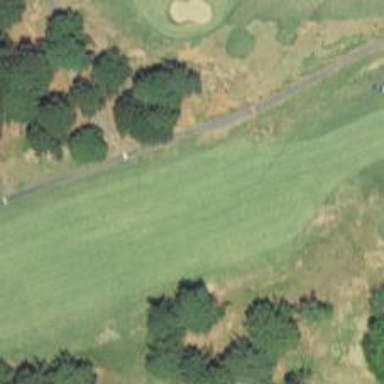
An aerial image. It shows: Golf hole.